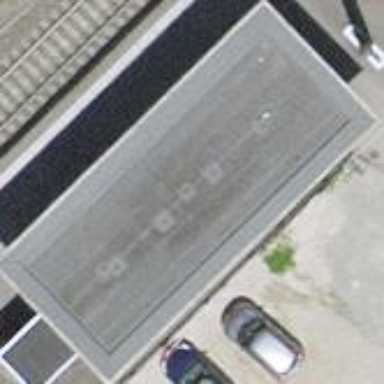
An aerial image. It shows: Train station building with flat roof.